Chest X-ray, AP view. Patient: 60 years old, sex F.
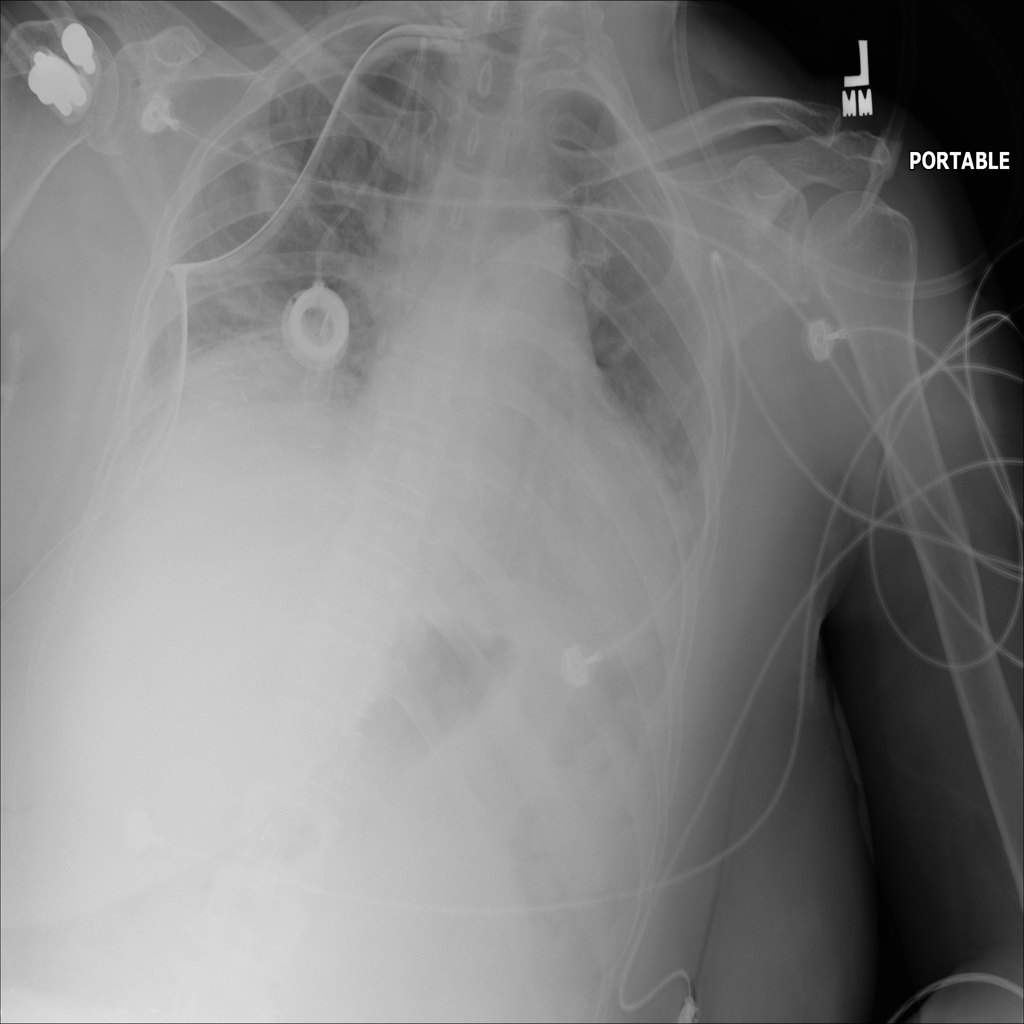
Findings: Atelectasis, Infiltration